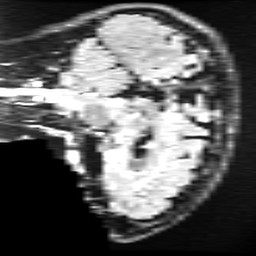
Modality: FLAIR
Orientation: sagittal
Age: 25
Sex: male
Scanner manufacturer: ge
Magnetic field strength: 3 T
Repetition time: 11 s
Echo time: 0.1497 s